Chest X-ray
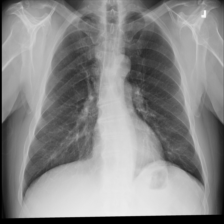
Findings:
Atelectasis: positive
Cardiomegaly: negative
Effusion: negative
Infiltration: negative
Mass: negative
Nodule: negative
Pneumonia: negative
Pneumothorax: negative
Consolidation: negative
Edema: negative
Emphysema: negative
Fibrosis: negative
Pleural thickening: negative
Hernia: negative